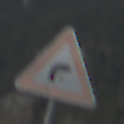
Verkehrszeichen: KurveRechts
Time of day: MorningAfternoon
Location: Outdoor (Nature)
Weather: PartlyCloudy
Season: NotSpecified
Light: Natural